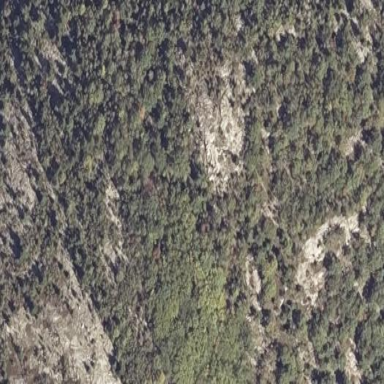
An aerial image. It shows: Landscape of bare rock.